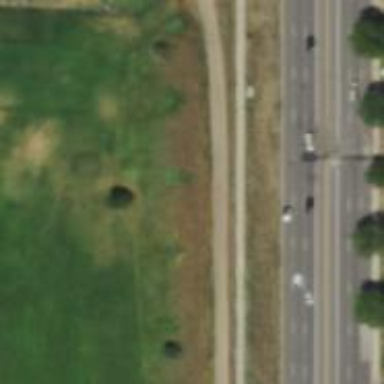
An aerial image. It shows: Well-maintained golf cart path.